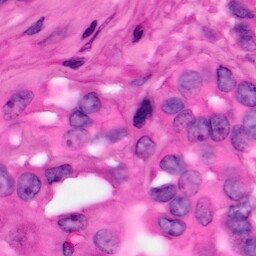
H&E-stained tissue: Pancreatic